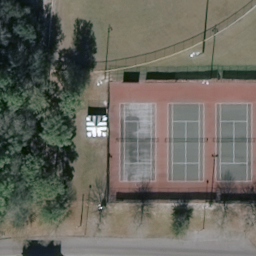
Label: tenniscourt